Question: Please look at the jsfiddle here
<URL>
How can i make the Image , content , Amount get displayed in the same line
If you see the picture 150 must be get displayed in same line .
'''
var HTML = $('<div class="cart" id="mee"></div>');
var test = $("#imagesd").attr('src');
var id_attr = $(this).attr("id");
HTML.append('<input id_attr="'+id_attr+'" type="checkbox" checked id= "newer" class="newer item_chk" name="item_check" value="'+$(this).attr('value')+'"/>'+$(this).attr('value')) ;
HTML.append('<img type="img" height="40" width="40" src="'+imagesrdd+'"/>') ;
HTML.append('<div id_attr="'+id_attr+'">'+amountdd+'</div>');
'''
Please see the picture here

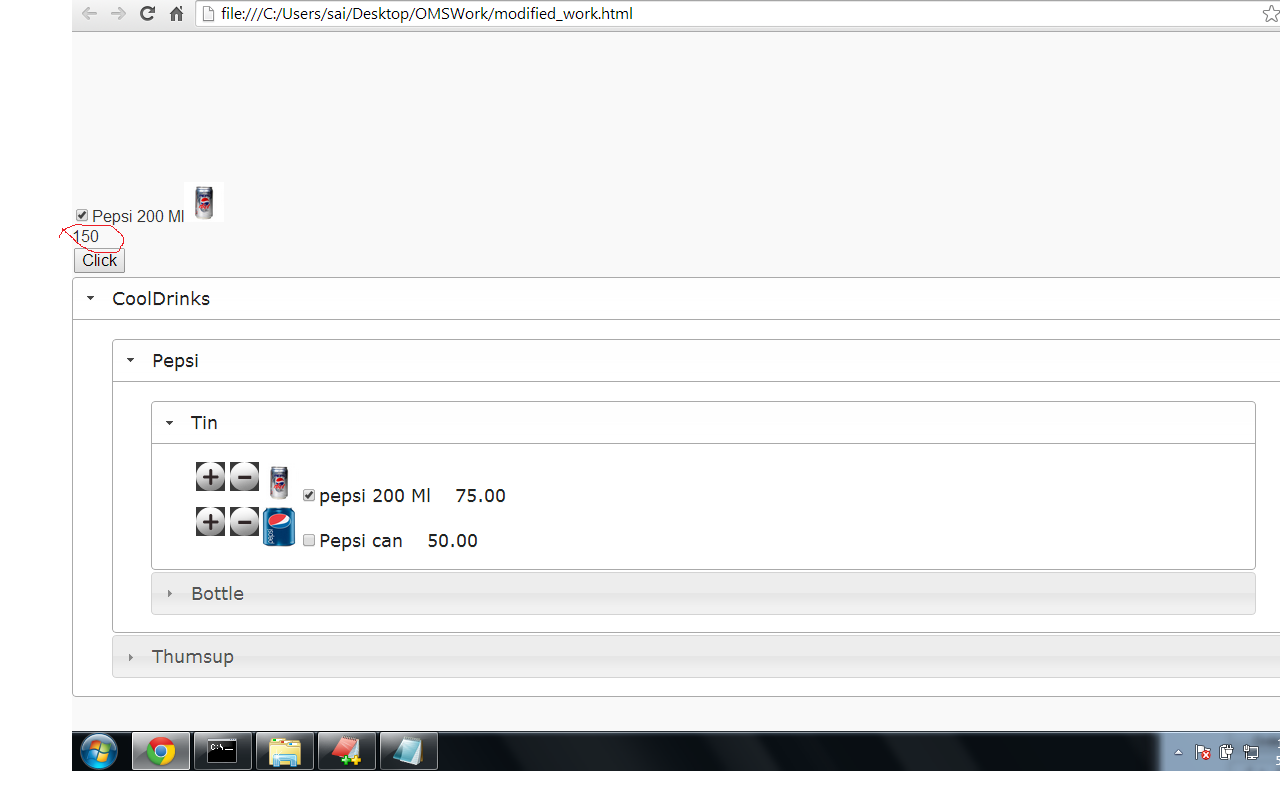
Answer: If you want to make them appear in a single line then you need to use some inline element or just style them to appear inline.
You are using DIV element for + and - button, either use SPAN for them or style them with 'display: inline-block;'
'''
.buttontest {
display: inline-block;
margin: 0 10px;
}
'''
Updated Fiddle: <URL>